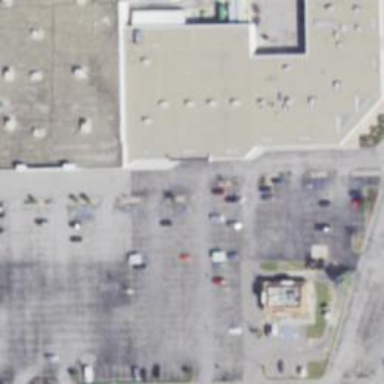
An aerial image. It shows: Supermarket.